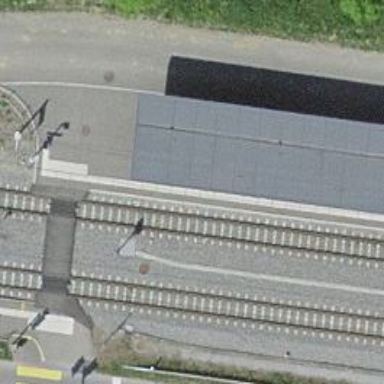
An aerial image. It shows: Tram railway with one electrified contact line.